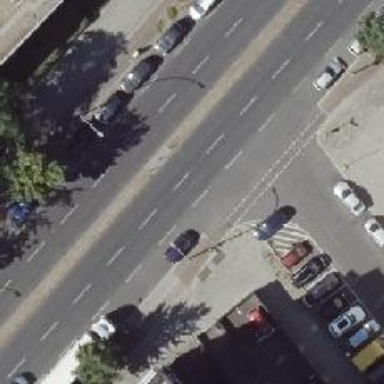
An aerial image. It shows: Unmarked crossing with pedestrian island.